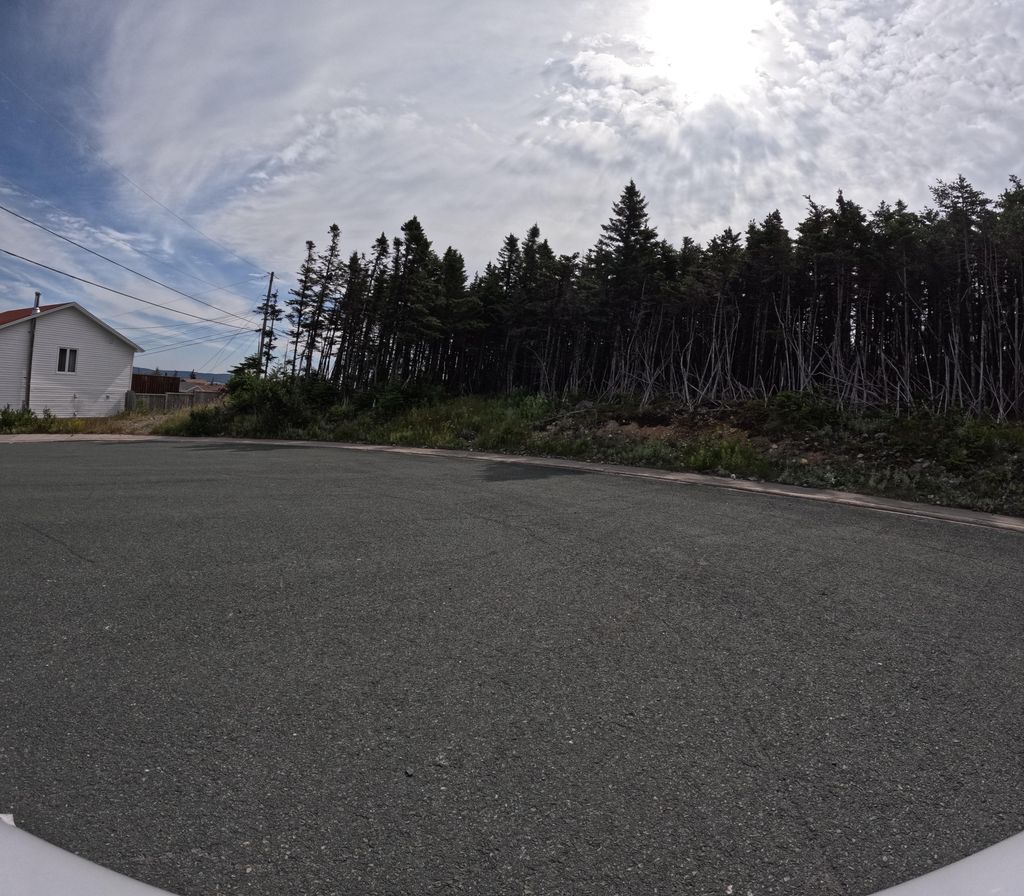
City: st_johns